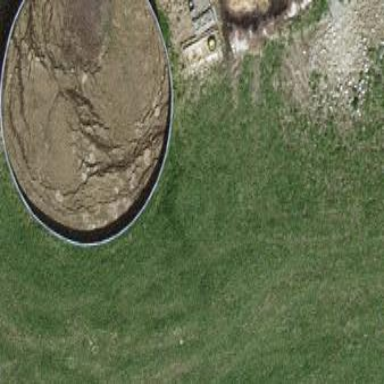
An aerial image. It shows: Building with storage tank.